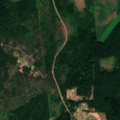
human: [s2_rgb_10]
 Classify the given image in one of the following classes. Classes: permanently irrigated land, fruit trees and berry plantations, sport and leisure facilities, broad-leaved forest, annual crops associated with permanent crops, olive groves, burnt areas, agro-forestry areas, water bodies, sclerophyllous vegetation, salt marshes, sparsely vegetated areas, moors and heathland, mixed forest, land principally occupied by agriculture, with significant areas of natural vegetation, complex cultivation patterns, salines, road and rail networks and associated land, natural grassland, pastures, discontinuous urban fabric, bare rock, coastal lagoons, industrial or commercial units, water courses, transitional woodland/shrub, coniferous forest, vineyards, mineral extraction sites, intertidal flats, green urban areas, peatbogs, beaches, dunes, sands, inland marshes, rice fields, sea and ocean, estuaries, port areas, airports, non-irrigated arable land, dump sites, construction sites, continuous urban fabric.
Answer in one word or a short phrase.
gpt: coniferous forest, mixed forest, transitional woodland/shrub